Question: I am creating a HeatMap in R from a dataset of about 7000 entries using ggplot2 in R but I am not feeling comfortable with the results due to the legend of my plot stating "Vol" values I know single instances have, and I am wanting to plot an aggregate volume for the Day of Month / Day of Week combination.
So my newbie assumption is ggplot2 does not auto-aggregate the values, or I am missing something prior to plotting.
Basically I want something similar to the following in Excel to be done on all 217 cells at the point of plotting or before.
'=SUMIFS(C2:C9999,D2:D9999,"1",F2:F9999,"Wed")'
Which for the first day of the Month that is on a Wednesday for example Excel states it is "<PHONE>" and "<PHONE>" for a 1st day of the month on a Thursday; more than the maximum density of the HeatMap below.
Most likely I am just missing a basic aggregation function to produce the correct aggregation combinations.
> Can someone point out what I should be doing and explain exactly what GGPLOT2 is doing below such as is it using the first combination it finds for the plot?
My data looks like the following:
'''
> head(AC3,10)
DD Date Vol DofM DoY DofW
1 1 01/01/97 28857 1 1 Wed
2 2 01/02/97 37757 2 2 Thu
3 3 01/03/97 41394 3 3 Fri
4 4 01/04/97 39614 4 4 Sat
5 5 01/05/97 32735 5 5 Sun
6 6 01/06/97 33536 6 6 Mon
7 7 01/07/97 33547 7 7 Tue
8 8 01/08/97 34205 8 8 Wed
9 9 01/09/97 35804 9 9 Thu
10 10 01/10/97 42895 10 10 Fri
>p<-ggplot(AC3,aes(DofM,DofW))
>p + geom_tile(aes(fill=Vol)) + scale_fill_gradient(low="white", high="darkblue") + xlab("Day of Month") + ylab("Day of Week")
'''
This produces the graph:

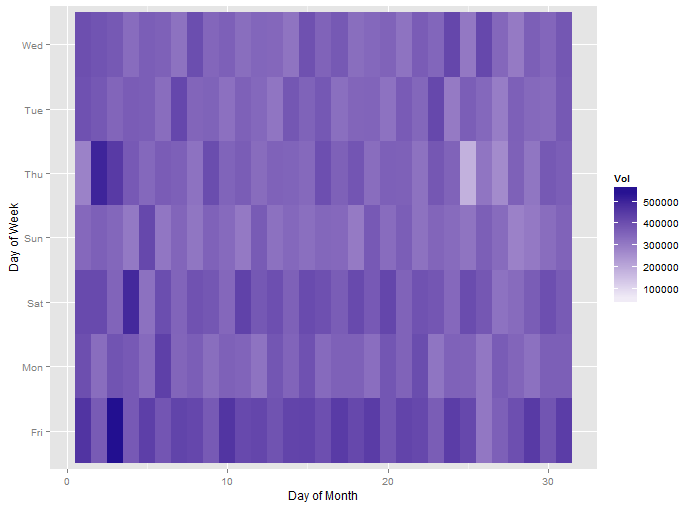
Answer: You can test what 'ggplot' is doing by contriving the data to make it easy to work out how 'ggplot' is treating it.
For example, below is R-code to create a dataset that has the top 4 rows repeated on the last four rows. However, the 'Vol' values are negative on the repeated bottom 4 rows. Run this to see:
'''
# take in data similar to what was show in question
AC3<-scan(what=list(id=0,DD=0,Date="",Vol=0,DofM=0,DoY=0,DofW=""))
1 1 01/01/97 28857 1 1 Wed
2 2 01/02/97 37757 2 2 Thu
3 3 01/03/97 41394 3 3 Fri
4 4 01/04/97 39614 4 4 Sat
5 5 01/01/97 -8857 1 1 Wed
6 6 01/02/97 -7757 2 2 Thu
7 7 01/03/97 -1394 3 3 Fri
8 8 01/04/97 -9614 4 4 Sat
#turn into data.frame for ggplot
AC3<-as.data.frame(AC3)
# do the plottin'
require(ggplot2)
ggp2 <- ggplot(AC3,aes(DofM,DofW))
ggp2 <- ggp2 + geom_tile(aes(fill=Vol))
ggp2 <- ggp2 + scale_fill_gradient(low="white",high="darkblue")
ggp2 <- ggp2 + xlab("Day of Month")
ggp2 <- ggp2 + ylab("Day of Week")
print(ggp2)
'''
You can see ggplot just uses the last 'Vol' value of combination 'DofM,DofW'. Now to get to what you really want to do, sum up the repeated 'Vol' values for 'DofM,DofW' combinations. My weapon of choice is the 'R' library 'sqldf' (SQL data frame). It's a way of using SQL in R.
'''
# need to install sqldf: install.packages("sqldf",dep=TRUE)
require(sqldf)
# sql query to add all Vol values for unique DofM, DofW combinations
AC4<-sqldf(paste("select DofM, DofW, sum(Vol) as newvol"
,"from AC3"
,"group by DofM, DofW"
))
# see if you agree with the output:
print(AC4)
'''